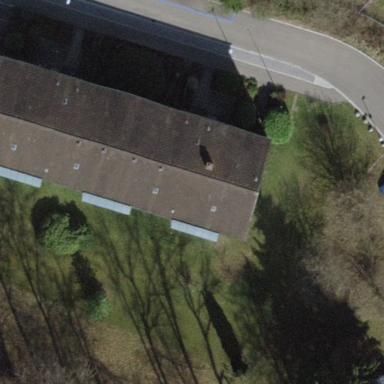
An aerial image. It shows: Building with pitched roof.